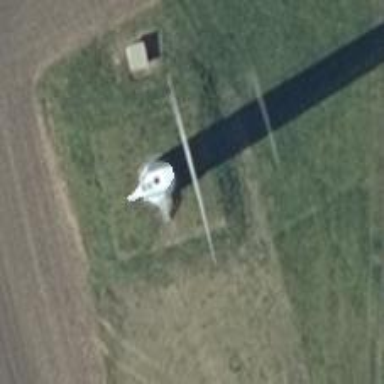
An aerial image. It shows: Wind generator with horizontal axis. The wind turbine is from Vestas.